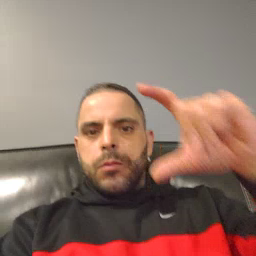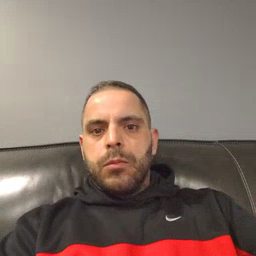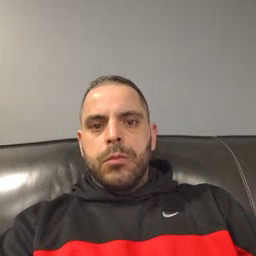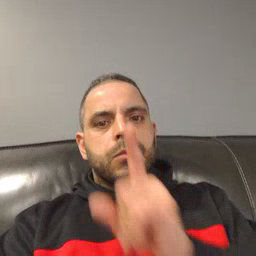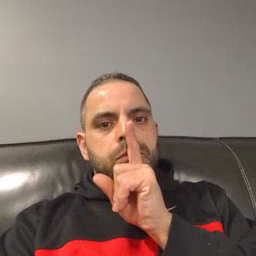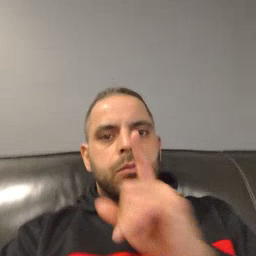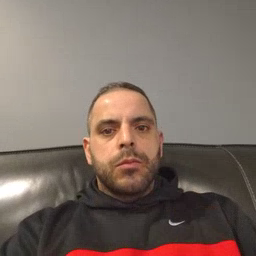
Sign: shhh